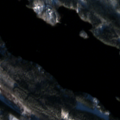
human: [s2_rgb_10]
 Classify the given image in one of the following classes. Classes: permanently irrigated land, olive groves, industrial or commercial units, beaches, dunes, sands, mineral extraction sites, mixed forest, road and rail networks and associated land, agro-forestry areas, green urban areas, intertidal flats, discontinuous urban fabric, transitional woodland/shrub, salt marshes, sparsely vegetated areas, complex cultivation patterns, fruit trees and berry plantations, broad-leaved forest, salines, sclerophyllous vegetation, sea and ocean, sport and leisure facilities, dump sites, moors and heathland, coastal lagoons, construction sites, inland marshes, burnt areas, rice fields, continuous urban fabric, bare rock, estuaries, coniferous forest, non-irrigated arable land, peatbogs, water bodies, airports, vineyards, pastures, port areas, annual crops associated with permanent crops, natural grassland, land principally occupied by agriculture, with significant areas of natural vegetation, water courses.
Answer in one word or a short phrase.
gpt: coniferous forest, mixed forest, water bodies